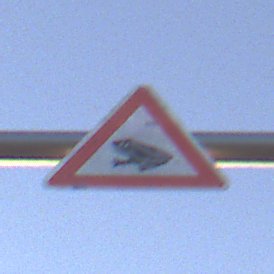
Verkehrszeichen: AmphibienwanderungRechts
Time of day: SunriseSunset
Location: Outdoor (Nature)
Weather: Clear
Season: NotSpecified
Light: Natural